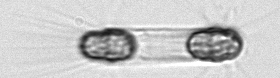
Label: Corethron_hystrix